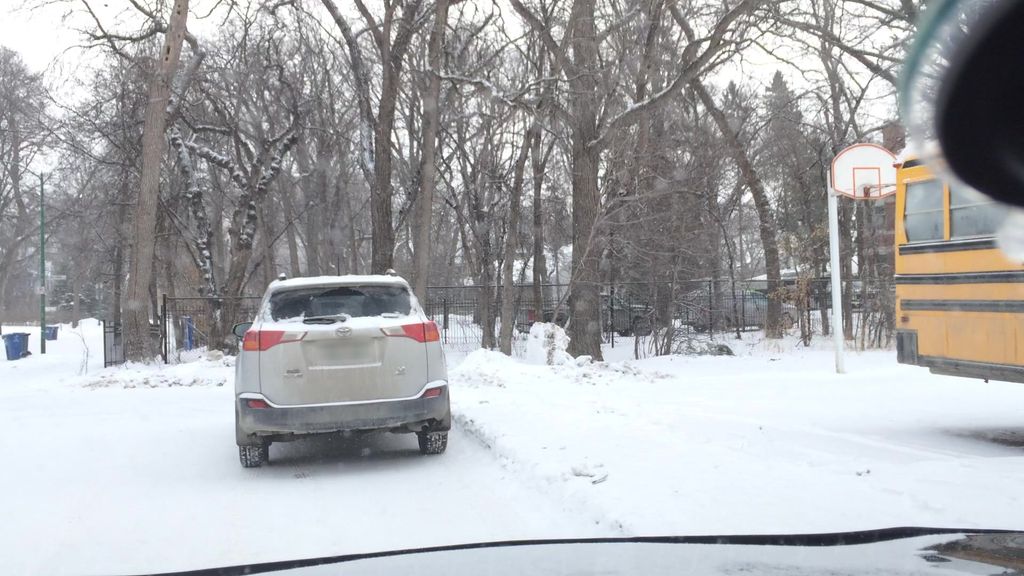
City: winnipeg